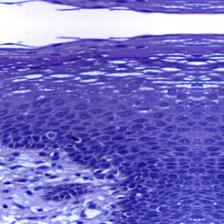
Diagnosis: Normal